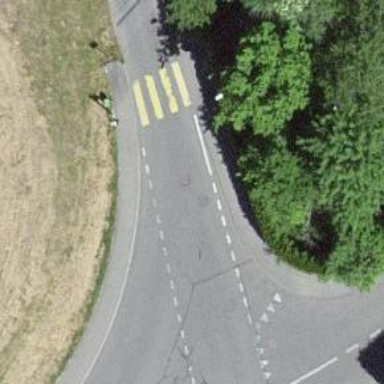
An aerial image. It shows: Road crossing with traffic signals.